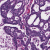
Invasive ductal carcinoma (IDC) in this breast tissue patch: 1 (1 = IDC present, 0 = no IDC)